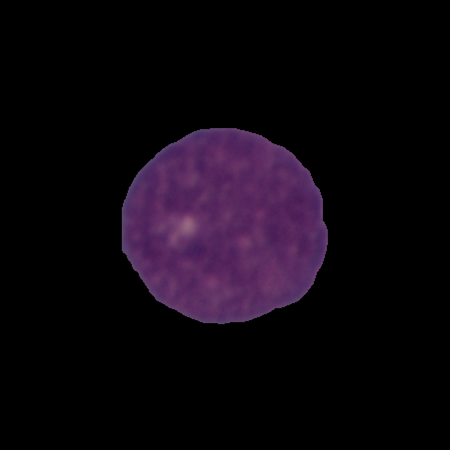
Label: cancer